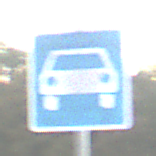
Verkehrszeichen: Kraftfahrstrasse
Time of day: SunriseSunset
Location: Outdoor (Nature)
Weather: PartlyCloudy
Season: NotSpecified
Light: Natural